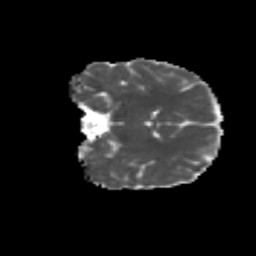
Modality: MD
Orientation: coronal
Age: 11
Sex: female
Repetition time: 9.4 s
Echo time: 0.089 s